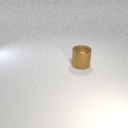
large brown metal cylinder